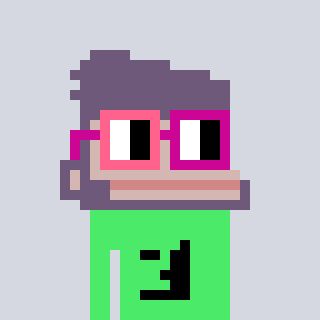
a pixel art character with square pink and red glasses, a ape-shaped head and a teal-colored body on a cool background